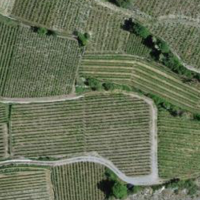
EUNIS habitat code: 24
Species observed at this site:
Melitaea didyma